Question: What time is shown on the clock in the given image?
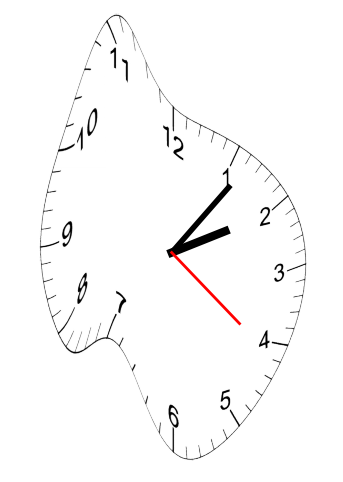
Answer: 02:06:21